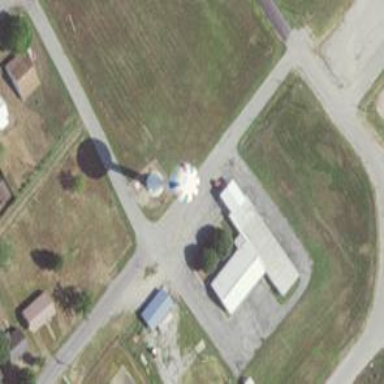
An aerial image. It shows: Water tower that is man-made.